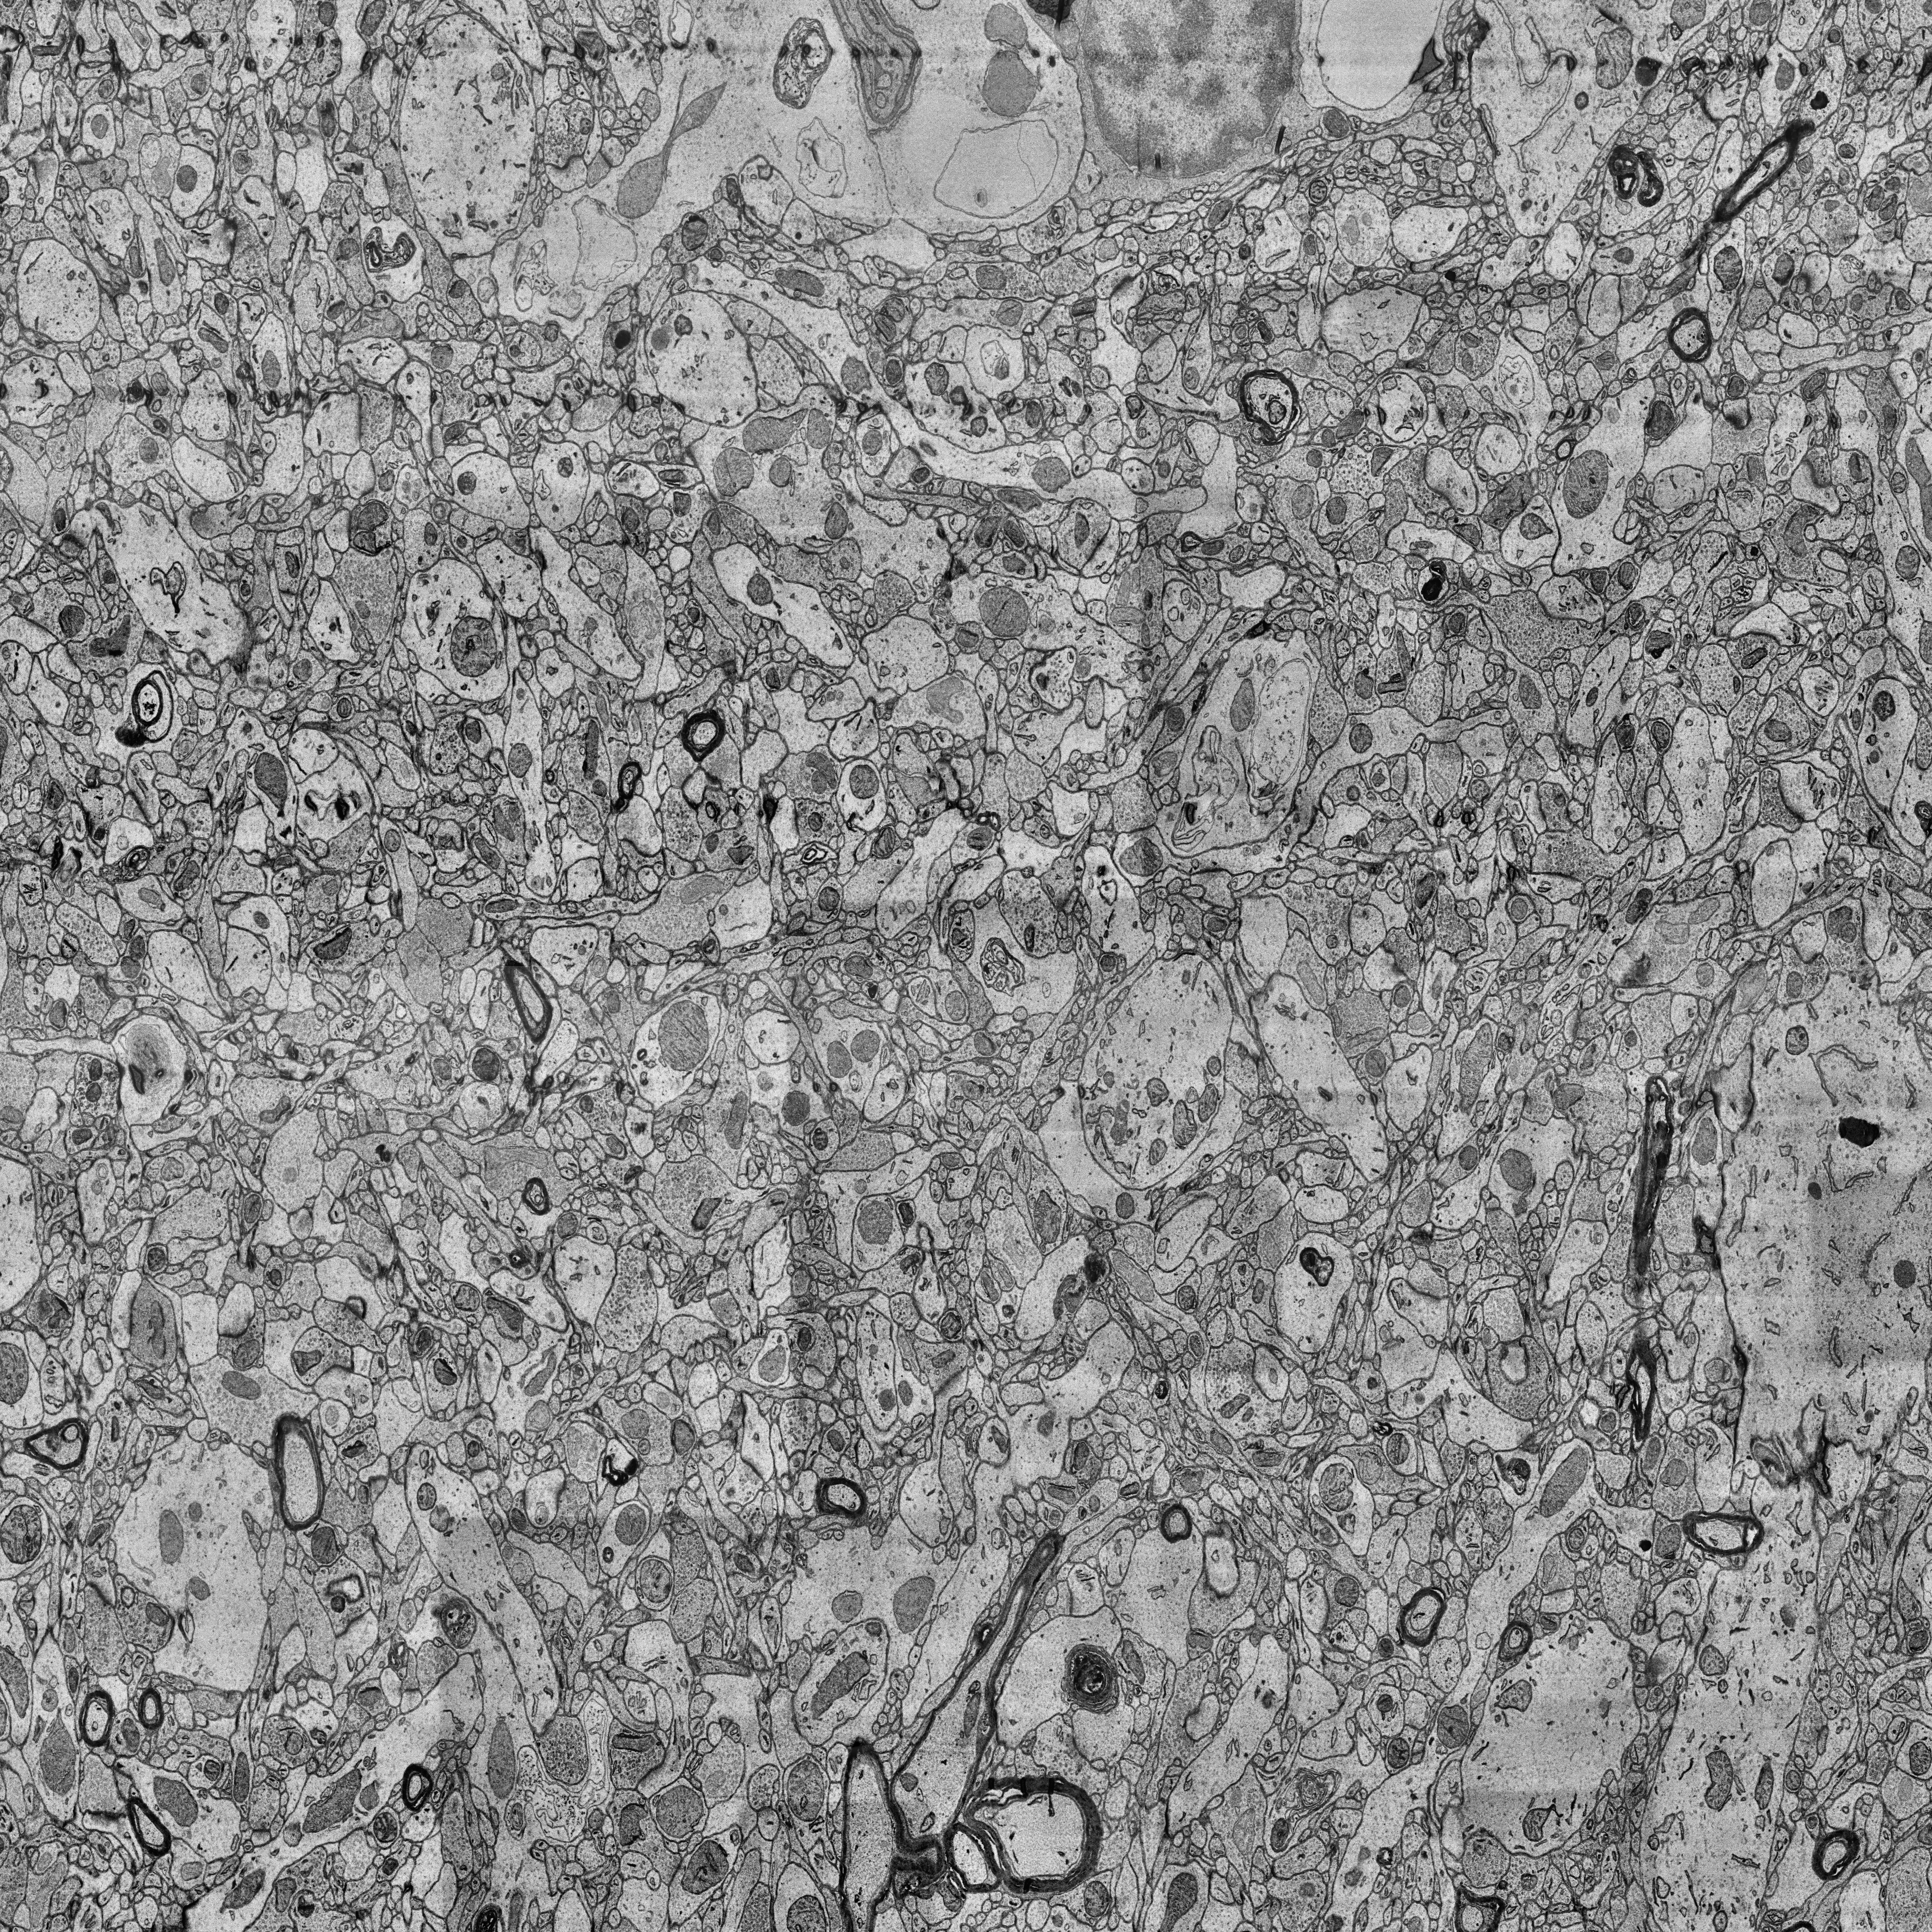
Electron microscopy slice of human cortex tissue
Slice depth (z): 151
Mitochondria instances in slice: 502